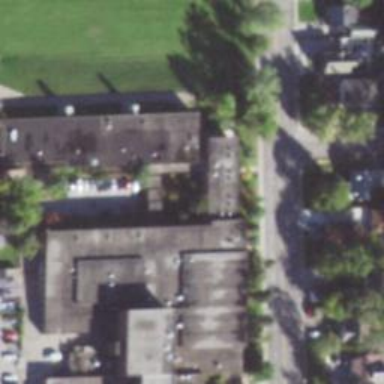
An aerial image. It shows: School.